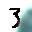
Label: 3